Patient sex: F
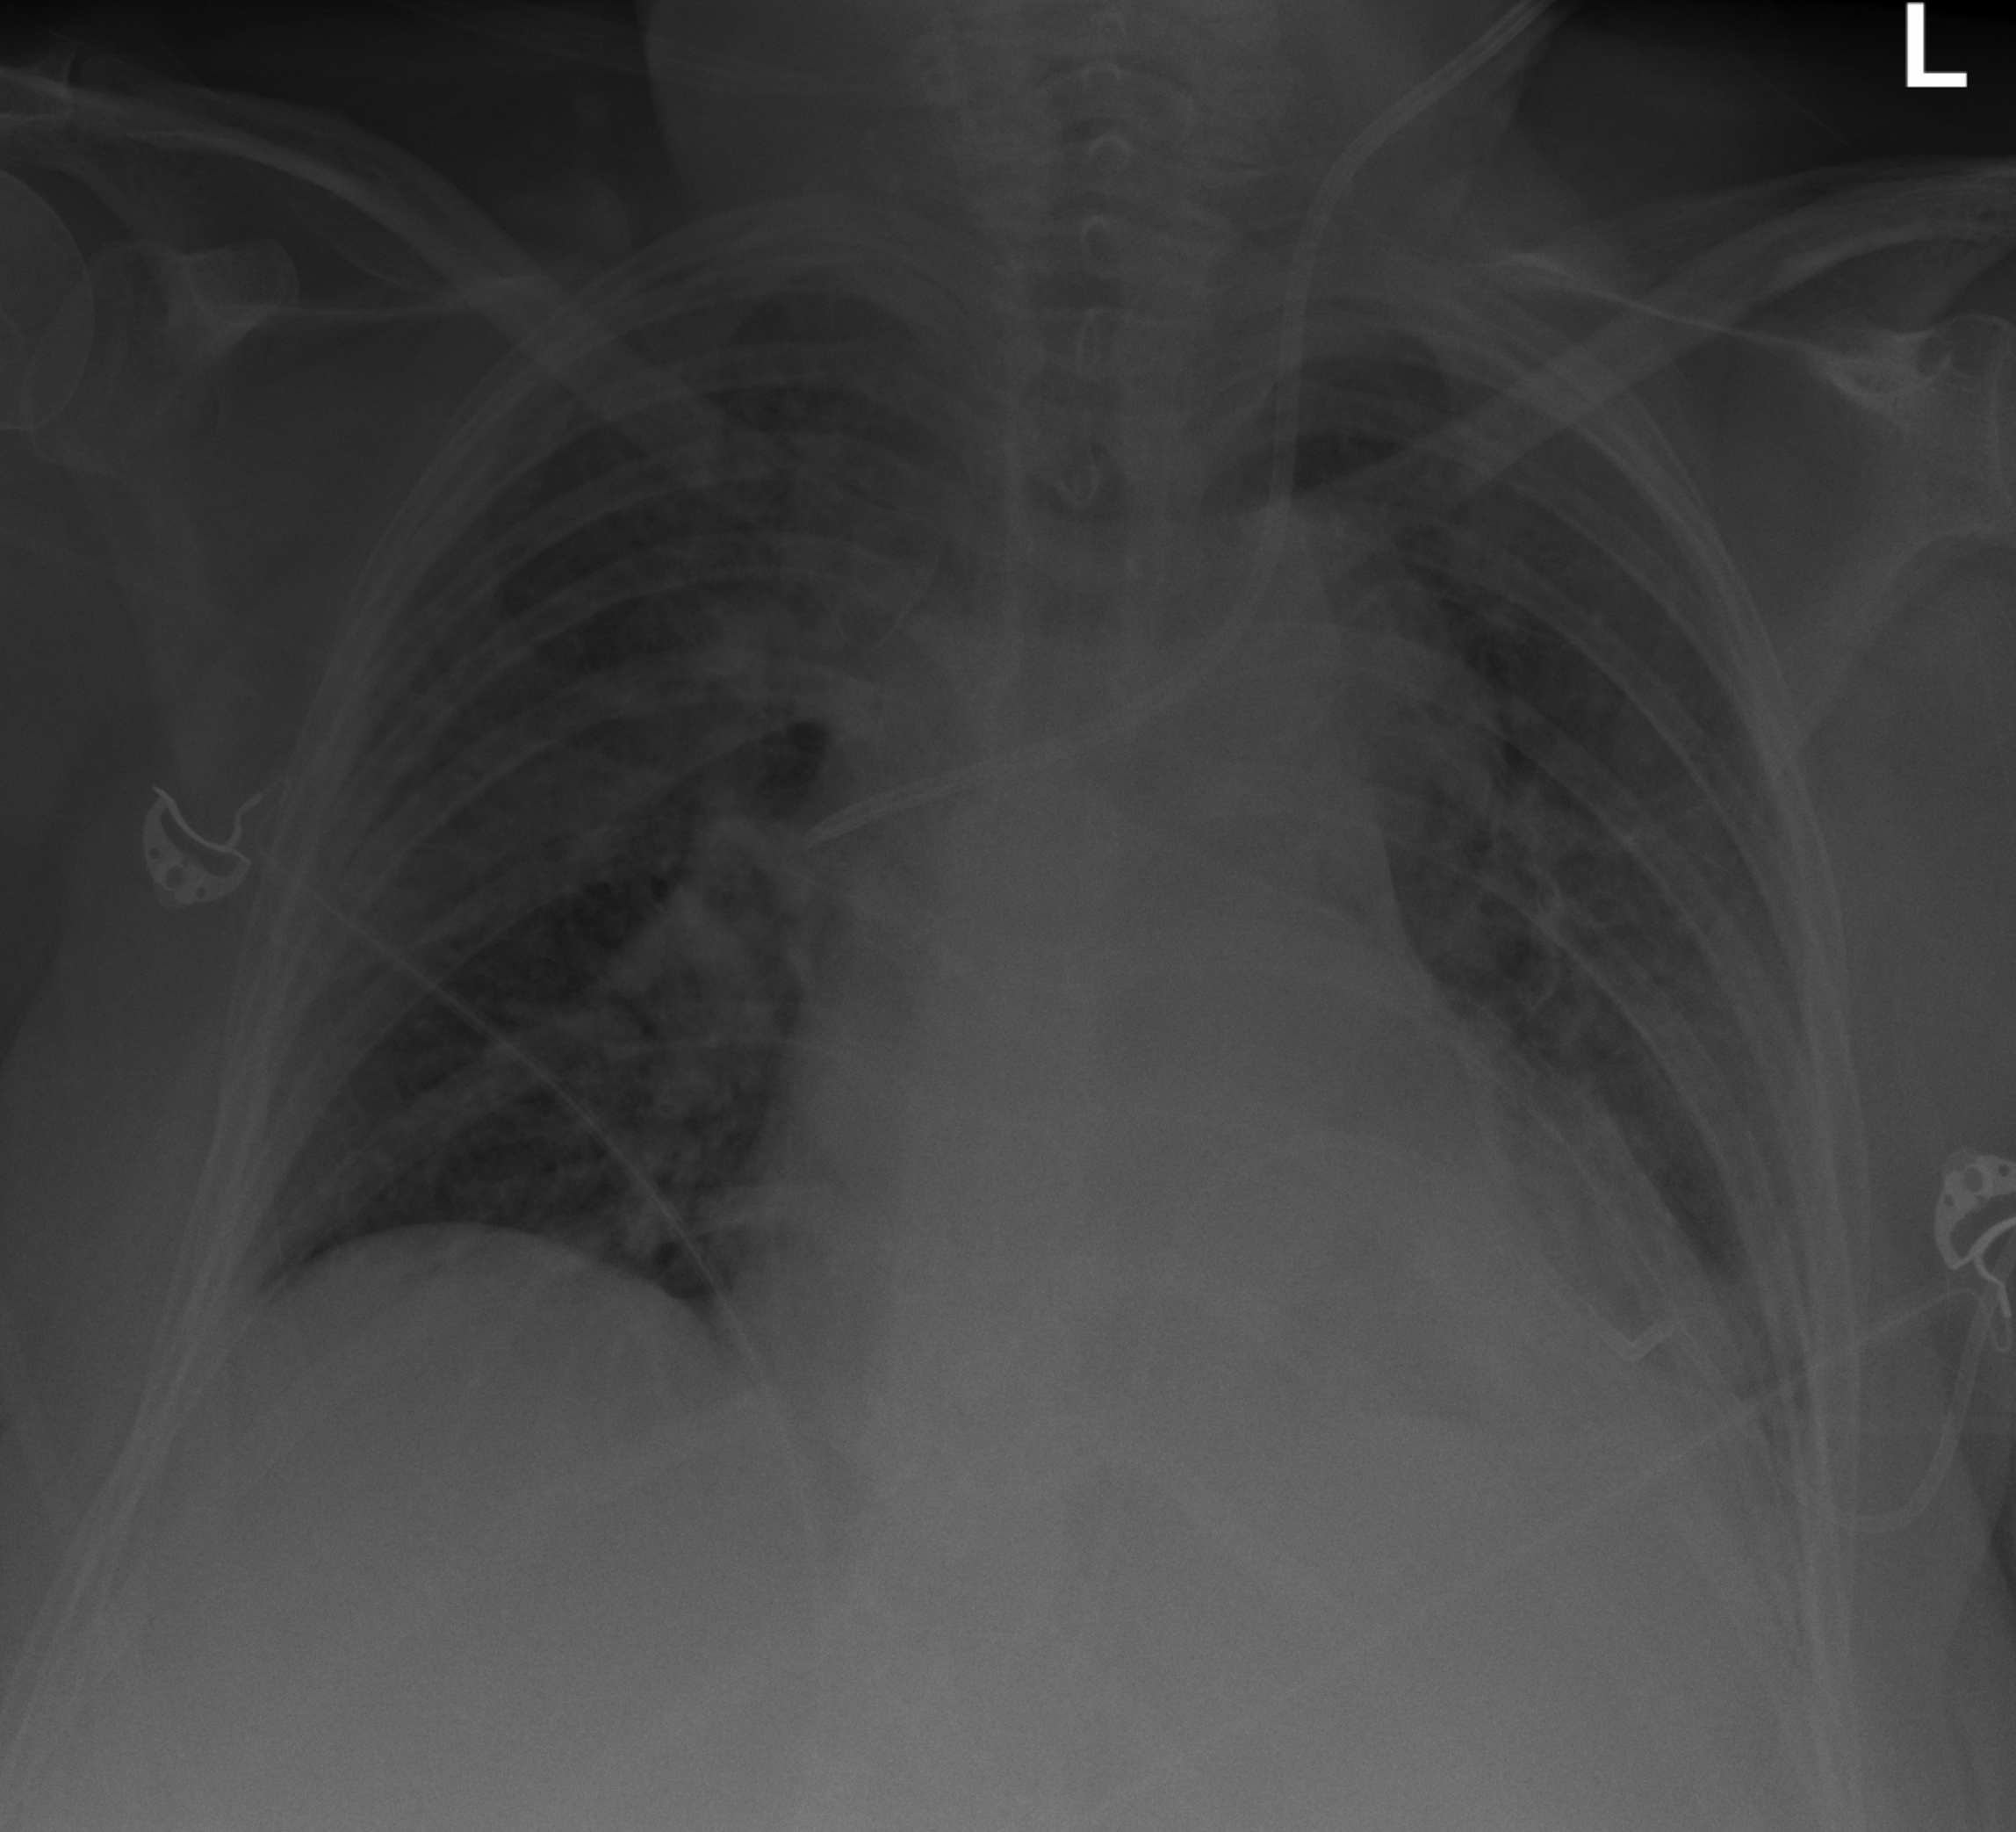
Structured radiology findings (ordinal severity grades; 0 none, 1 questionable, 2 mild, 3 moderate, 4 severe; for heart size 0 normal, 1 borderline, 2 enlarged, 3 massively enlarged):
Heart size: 2
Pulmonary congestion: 2
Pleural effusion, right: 1
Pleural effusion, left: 1
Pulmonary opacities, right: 0
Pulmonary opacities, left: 0
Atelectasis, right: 0
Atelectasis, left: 1